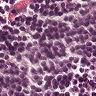
Metastatic tissue present: no